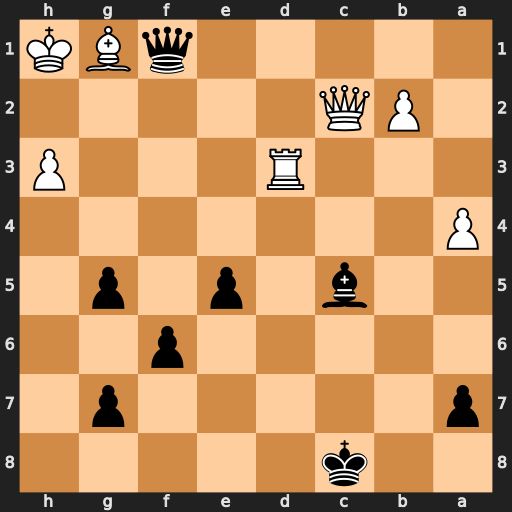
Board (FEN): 2k5/p5p1/5p2/2b1p1p1/P7/3R3P/1PQ5/5qBK
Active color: b
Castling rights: -
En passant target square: -
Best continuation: Qxg1#